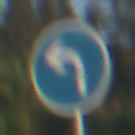
Verkehrszeichen: VorgeschriebeneFahrtrichtungLinks
Umgebung: Outdoor, Suburban
Tageszeit: SunriseSunset
Wetter: PartlyCloudy
Licht: Natural
Jahreszeit: NotSpecified
Kontrast: HighContrast